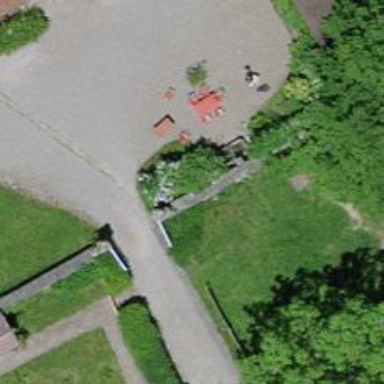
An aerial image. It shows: Gate.